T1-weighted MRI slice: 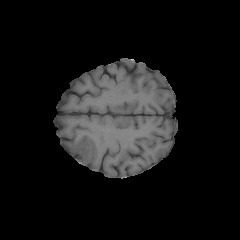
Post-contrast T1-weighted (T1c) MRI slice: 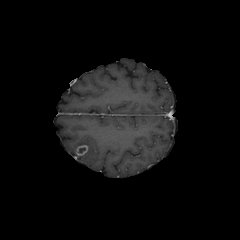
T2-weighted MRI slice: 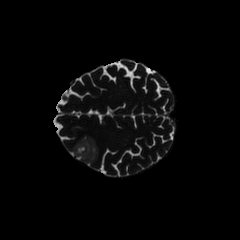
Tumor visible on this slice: yes